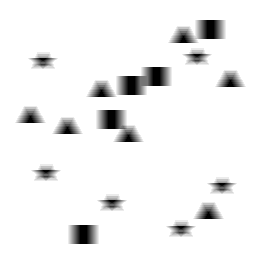
Squares: 5
Triangles: 7
Stars: 6
Total shapes: 18